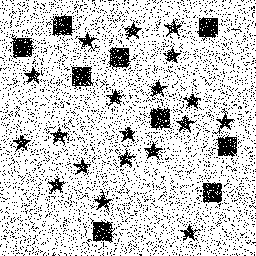
Squares: 9
Triangles: 0
Stars: 19
Total shapes: 28